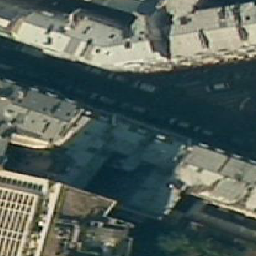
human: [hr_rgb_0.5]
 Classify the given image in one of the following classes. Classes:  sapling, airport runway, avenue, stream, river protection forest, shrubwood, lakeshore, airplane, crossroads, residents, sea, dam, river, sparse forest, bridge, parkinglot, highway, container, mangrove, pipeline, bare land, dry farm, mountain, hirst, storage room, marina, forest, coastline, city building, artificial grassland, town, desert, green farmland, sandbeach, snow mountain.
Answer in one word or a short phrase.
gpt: city building